Question: I'm trying to animate the start of an svg line along a path while keeping the end of the line at a a static point.
I think the best way to illustrate my problem is with the gifs below. On the left is what I have worked on so far. Each arc is an svg path that animates in using a simple css 'rotate()' (see the code below for details).
On the right is what I'm trying to achieve - a line that moves its 'x1 and y1' along with the rotating arc while keeping its 'x2 and y2' at a static point below the arcs.
I'm not too adept when it comes to svg yet, so if there are any improvements I can make to the markup that help in achieving my goal, then that's fine by me.

'''
const SingleMessage: React.FC<{ index: number, text: string[], fairy: fairyNames, lines: number, prevWidth: number }> = ({ prevWidth, index, text, lines, fairy }) => {
// Width of the message arc - base 11 + 14 for each line of text
const width = 11 + 14 * lines;
// Radius of the arc from 0,0 - offset by prevWidth
const radius = 205.5 + prevWidth + width / 2;
// Calculate the d of the path according to the variables above
const arc = describeArc(0, 0, radius, 89, 180 - ((width) / 2) / radius / (Math.PI / 180));
// Start coordinates of the path (arc) that are used as coordinates for the circle at the start of the arc
const arcStart = arc.split(' ').slice(1, 3);
// Colors for each path
const fairyGradient = fairyColors.get(fairy)?.gradient;
// Ref to the whole svg group in order to animate it using rotate()
const messagesRef = useRef<SVGGElement>(null);
// Rotate the path to 0 on mount (starts at -100deg)
useEffect(() => {
if (messagesRef.current)
messagesRef.current.style.transform = "rotate(0)";
}, [messagesRef.current])
return (
// Rotate the whole group by 100deg in order to initially hide it
<g className="-rotate-[100deg] transition-transform duration-500" ref={messagesRef}>
{/* Gradient along the path */}
<defs>
<linearGradient id={'gradient${index}'}>
<stop offset="0%" stopColor={fairyGradient?.[0]} />
<stop offset="100%" stopColor={fairyGradient?.[1]} />
</linearGradient>
</defs>
{/* Arc container of the message */}
<path id={'msg${index}'} d={arc} fill="none" stroke="#fff" strokeWidth={width} strokeLinecap="round" className="drop-shadow-[4px_4px_0_rgba(0,0,0,0.25)]" />
{/* Border around the arc */}
<path d={arc} stroke={'url(#gradient${index})'} strokeWidth={width - 4} strokeLinecap="round" fill='none' />
{/* Circle at the sart of the message */}
<circle cx={arcStart[0]} cy={arcStart[1]} r={width / 2 - 1} fill={'url(#gradient${index})'} stroke="#fff" strokeWidth="2" />
{/* Text inside the message */}
<text color="#446688" fontSize="12px" fontFamily="'Kiwi Maru'" className="text-outline-light">
<textPath startOffset={width / 2 - 1 + 5} href={'#msg${index}'}>
<tspan x="0" alignmentBaseline={lines > 1 ? "before-edge" : "central"} dy={lines > 1 ? -(width / 2) + 4 : -1} >{text[0]}</tspan>
{text.length > 1 && text.slice(1).map((v, i) => <tspan key={index.toString() + i} x="0" alignmentBaseline="before-edge" dy="1em">{v}</tspan>)}
</textPath>
</text>
</g>
);
'''
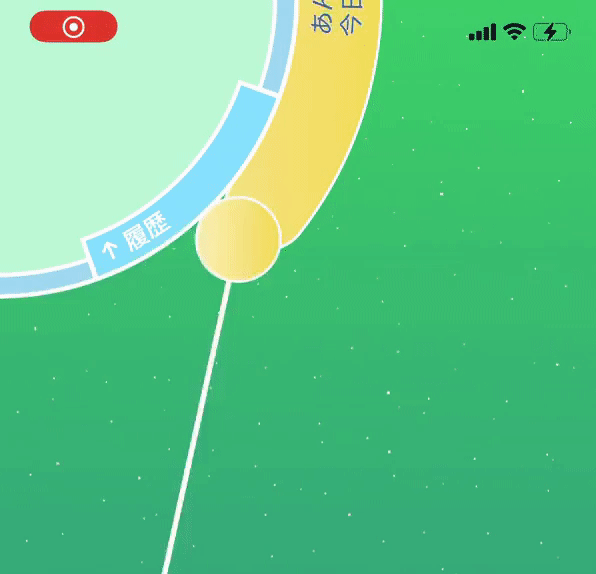
Answer: Following Paul's suggestion, I read up on 'requestAnimationFrame()' and created a hook that does the animation instead of using css transitions.
I got the information I needed from <URL>.
Here's the code for anyone interested:
'''
export const useAnimationFrame = (duration: number, delay: number, callback: (deltaTime: number) => void) => {
// Request ID from requestAnimationFrame()
const requestRef = useRef<number>();
// Start Time of the animation
const startTimeRef = useRef<number>();
// Time of the previous animationframe
const previousTimeRef = useRef<number>(0);
// animate() is called recursivly until the duration is over
const animate = (time: number) => {
// Set the start time...
if (startTimeRef.current === undefined) {
startTimeRef.current = time;
}
// ...to calculate the elapsed time
const elapsed = time - startTimeRef.current;
// Do the animation if we have a new frame
if (previousTimeRef.current !== time) {
callback(elapsed);
}
// Only recurse if we still haven't reached the duration of the animation
if (elapsed < duration) {
previousTimeRef.current = time;
requestRef.current = requestAnimationFrame(animate);
}
}
// Start the animation
useEffect(() => {
// Add a delay if necessary
const timeout = setTimeout(() => requestRef.current = requestAnimationFrame(animate), delay);
// Cleanup
return () => {
clearTimeout(timeout);
requestRef.current && cancelAnimationFrame(requestRef.current)
};
}, []);
}
'''
'''
...
// End coordinates of the line connecting the start of the arc with the fairy icon
const [[x, y], setXY] = useState([radius.toString(), "0"]);
// Current rotation of the arc
const [rotation, setRotation] = useState(-90);
// Animation for the rotation of the arc
useAnimationFrame(animationDuration, index < 5 ? index * 500 : 0, elapsed => {
// Set the current rotation of the arc
const currRotation = Math.min(0, elapsed * 90 / animationDuration - 90);
setRotation(currRotation);
// For all messages after the five predefined, animate the line together with the arc
if (index >= 5) {
const currEndAngle = Math.min(endAngle, elapsed * 90 / animationDuration + 90);
const circlePos = describeArc(0, 0, radius, 90, currEndAngle).split(' ');
setXY([circlePos[1], circlePos[2]]);
}
})
return (
<g>
{index >= 5 && <line stroke='#fff' strokeWidth="3" x1="200" y1="550" x2={x} y2={y} />}
{/* Rotate the whole group by 90deg in order to initially hide it */}
<g className="-rotate-90" style={{ transform: 'rotate(${rotation}deg)' }}>
...
'''